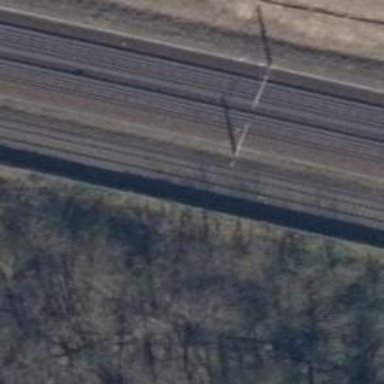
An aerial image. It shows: Milestone along the railway with catenary mast.